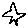
Label: star